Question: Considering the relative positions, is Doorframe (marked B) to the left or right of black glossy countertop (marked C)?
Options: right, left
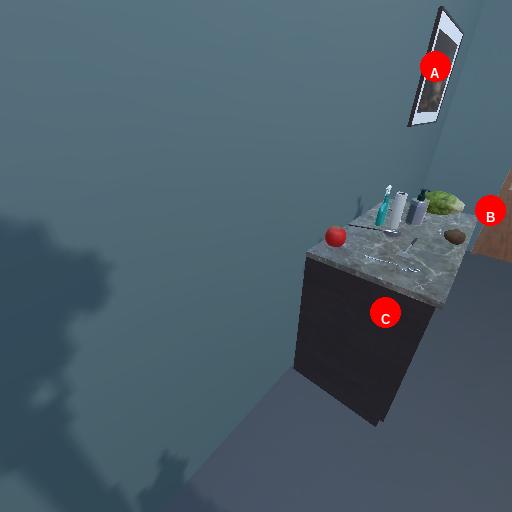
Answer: right